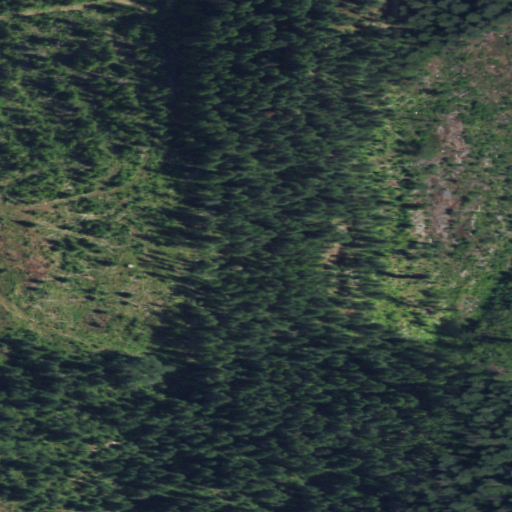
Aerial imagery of mountain in Washington named Fourth of July Peak containing evergreen forest and shrub